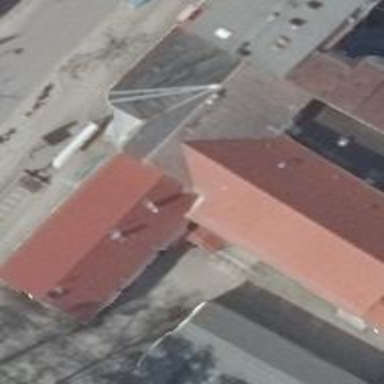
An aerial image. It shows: Restaurant.